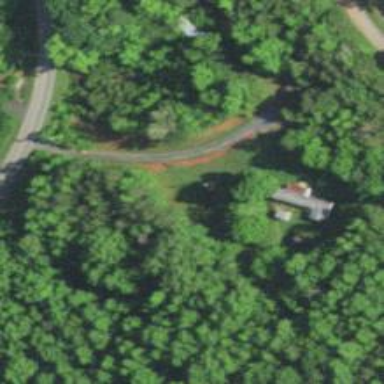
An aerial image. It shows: Driveway.